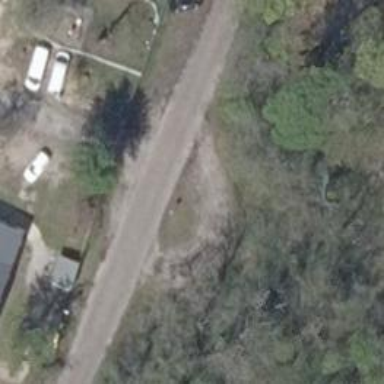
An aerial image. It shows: Residential road.